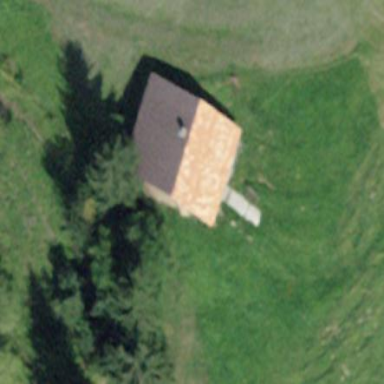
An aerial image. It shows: Farm building.